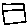
Label: square